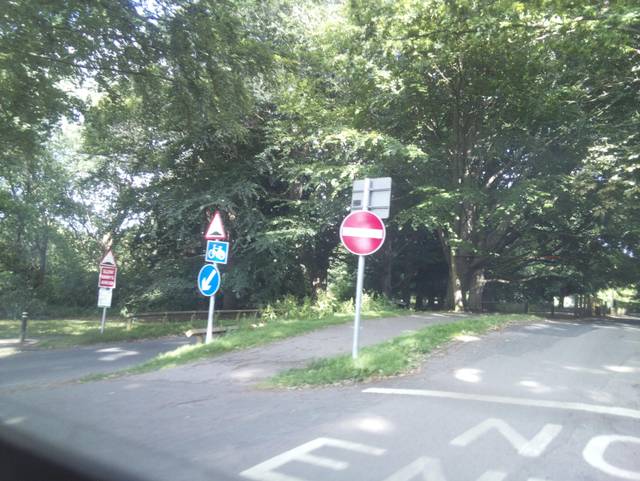
Region: United Kingdom
Coordinates: 51.27, 0.5357